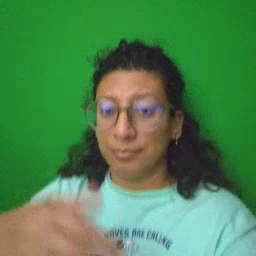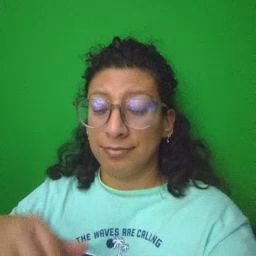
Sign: close